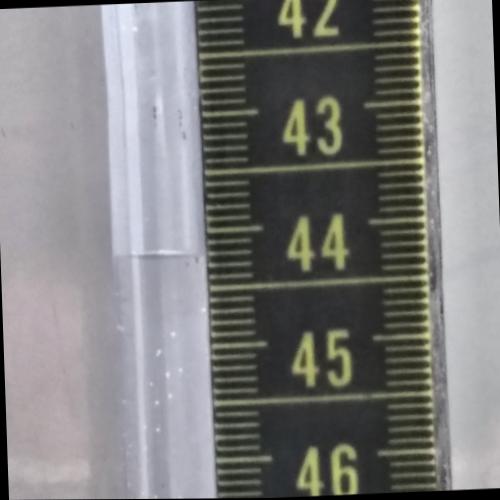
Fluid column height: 44.2 cm